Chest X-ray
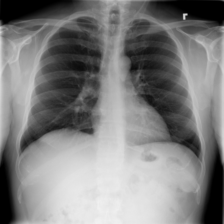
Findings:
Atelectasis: negative
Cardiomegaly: negative
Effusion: negative
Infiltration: negative
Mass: negative
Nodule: negative
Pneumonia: negative
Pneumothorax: negative
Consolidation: negative
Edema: negative
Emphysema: negative
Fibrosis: negative
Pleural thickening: negative
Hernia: negative